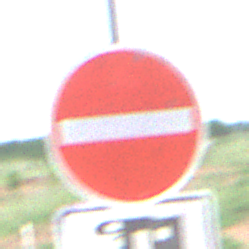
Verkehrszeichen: VerbotDerEinfahrt
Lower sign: MehrspurigeFahrzeugeFrei10
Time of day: SunriseSunset
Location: Outdoor (Nature)
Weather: PartlyCloudy
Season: NotSpecified
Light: Natural